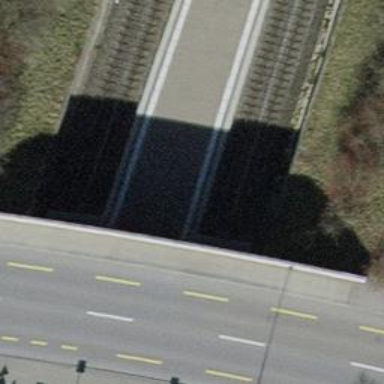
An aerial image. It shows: Railway track with contact lines for electrification.